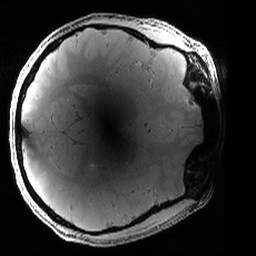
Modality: PDw
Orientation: axial
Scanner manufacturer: siemens
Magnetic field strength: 6.98 T
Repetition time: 2.16 s
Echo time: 0.00345 s